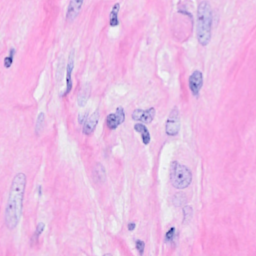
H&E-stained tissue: Breast